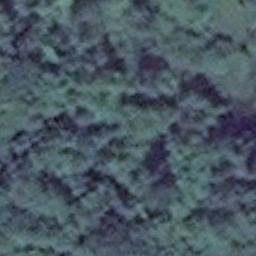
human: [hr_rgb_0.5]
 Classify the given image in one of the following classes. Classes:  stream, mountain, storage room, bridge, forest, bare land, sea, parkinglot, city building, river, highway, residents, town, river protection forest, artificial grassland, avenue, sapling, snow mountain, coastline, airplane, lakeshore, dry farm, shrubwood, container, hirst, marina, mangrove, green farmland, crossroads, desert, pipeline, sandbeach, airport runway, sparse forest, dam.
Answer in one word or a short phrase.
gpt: forest